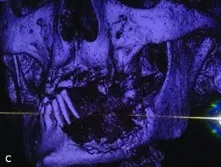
A, b, c: Clinical appearance and dental CT of the patient.
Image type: radiology (ct)